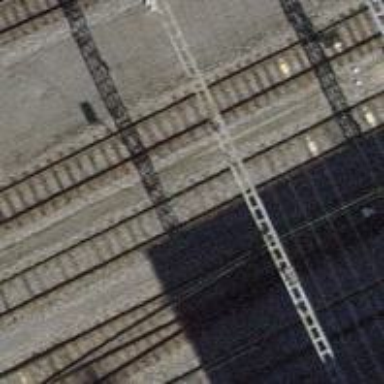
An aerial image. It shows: Catenary mast for power lines.